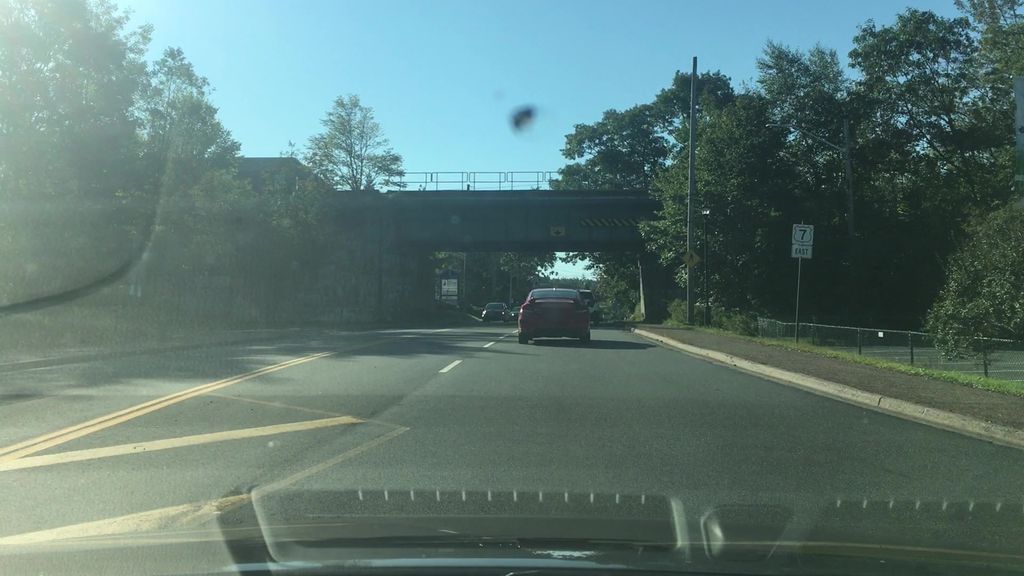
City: halifax